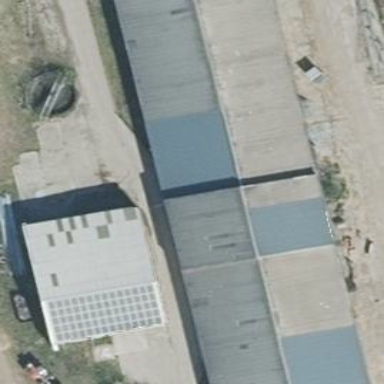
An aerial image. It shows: Stable building.